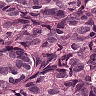
Metastatic tissue present: yes